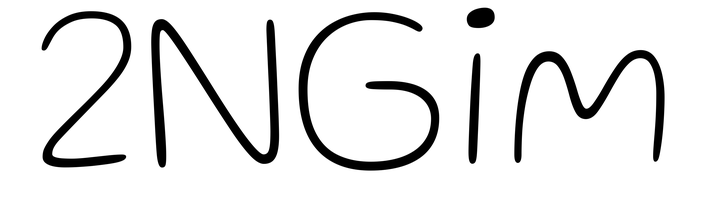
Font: Gluten_Thin